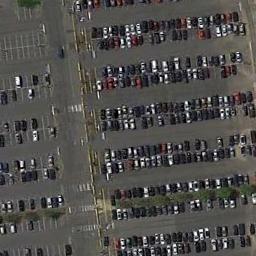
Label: parking_lot